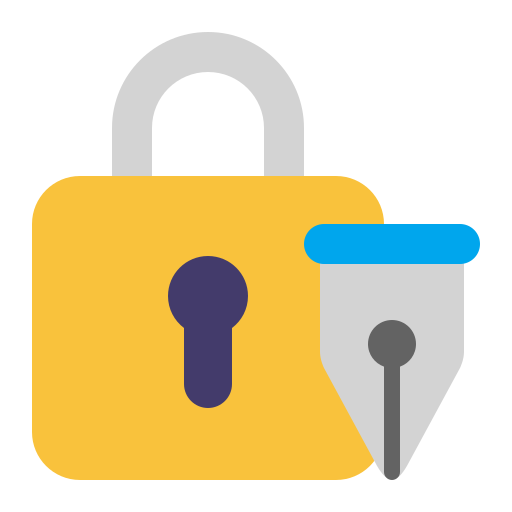
locked with pen flat